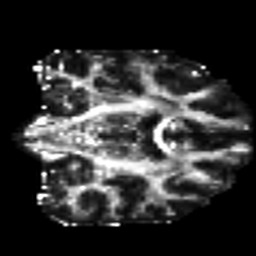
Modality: FA
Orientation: coronal
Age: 36
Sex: female
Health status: ill
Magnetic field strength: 3 T
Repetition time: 8.4 s
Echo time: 0.0926 s